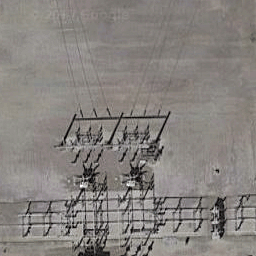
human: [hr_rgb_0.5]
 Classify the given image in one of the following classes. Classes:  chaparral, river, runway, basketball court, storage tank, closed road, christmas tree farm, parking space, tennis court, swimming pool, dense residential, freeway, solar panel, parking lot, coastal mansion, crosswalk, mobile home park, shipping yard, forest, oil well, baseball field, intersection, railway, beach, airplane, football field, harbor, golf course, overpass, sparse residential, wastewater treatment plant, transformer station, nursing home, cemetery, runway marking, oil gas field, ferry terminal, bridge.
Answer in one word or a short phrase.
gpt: transformer station